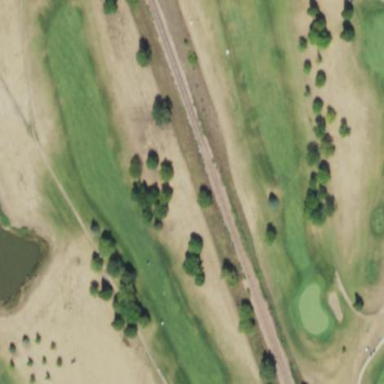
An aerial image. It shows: Golf fairway covered with lush grass.